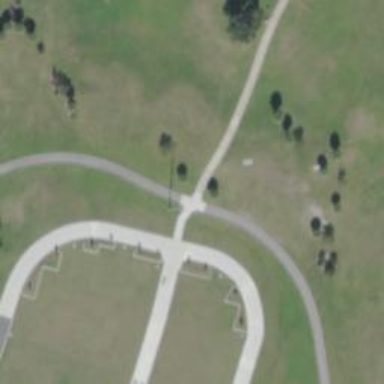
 specifically designed for the sport of disc golf."